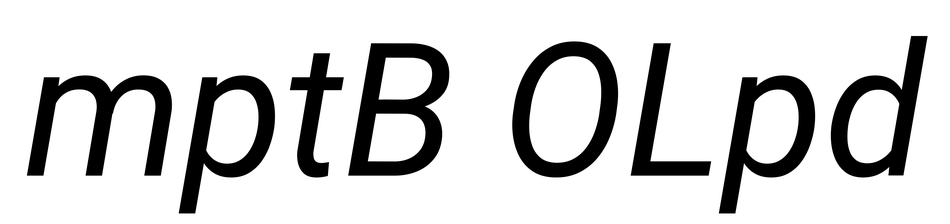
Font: Roboto-Italic_Italic